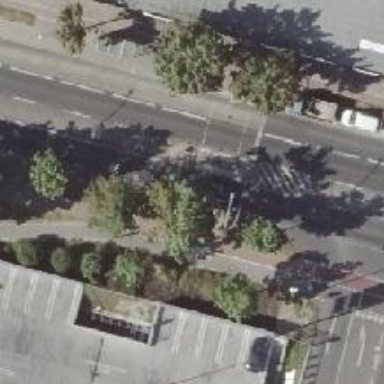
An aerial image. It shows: Pedestrian crossing controlled by traffic signals.